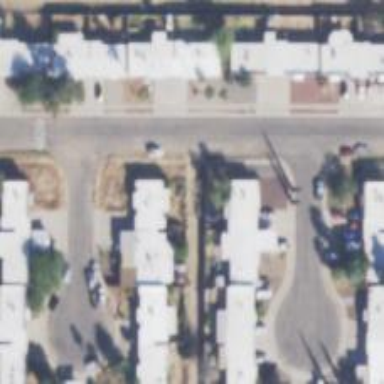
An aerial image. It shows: Alleyway designated as service road.